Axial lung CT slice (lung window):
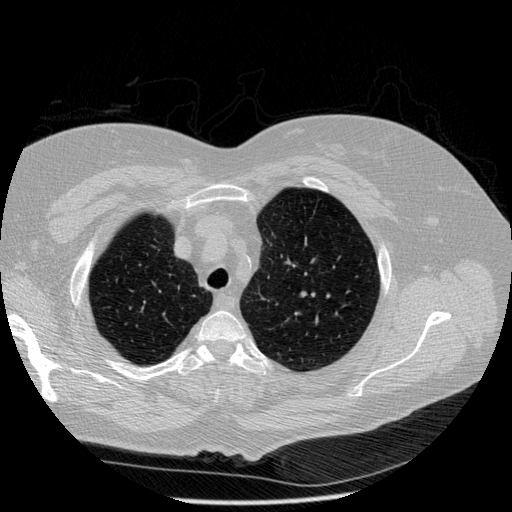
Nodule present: no